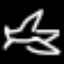
Label: airplane